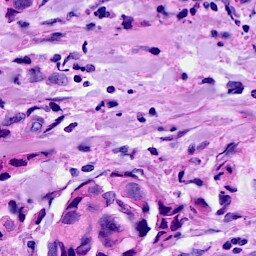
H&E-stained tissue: Breast